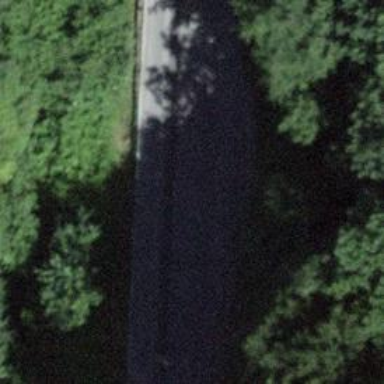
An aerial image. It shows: Passing place on the road.